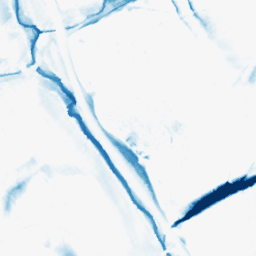
Category: morphological
Decomposition family: morphological_diamond
Decomposition parameters: operation: closing
radius: 15
Upsampling method: regularized
Upsampling parameters: scale: 2
lambda_reg: 0.001
Upsampling scale: 2